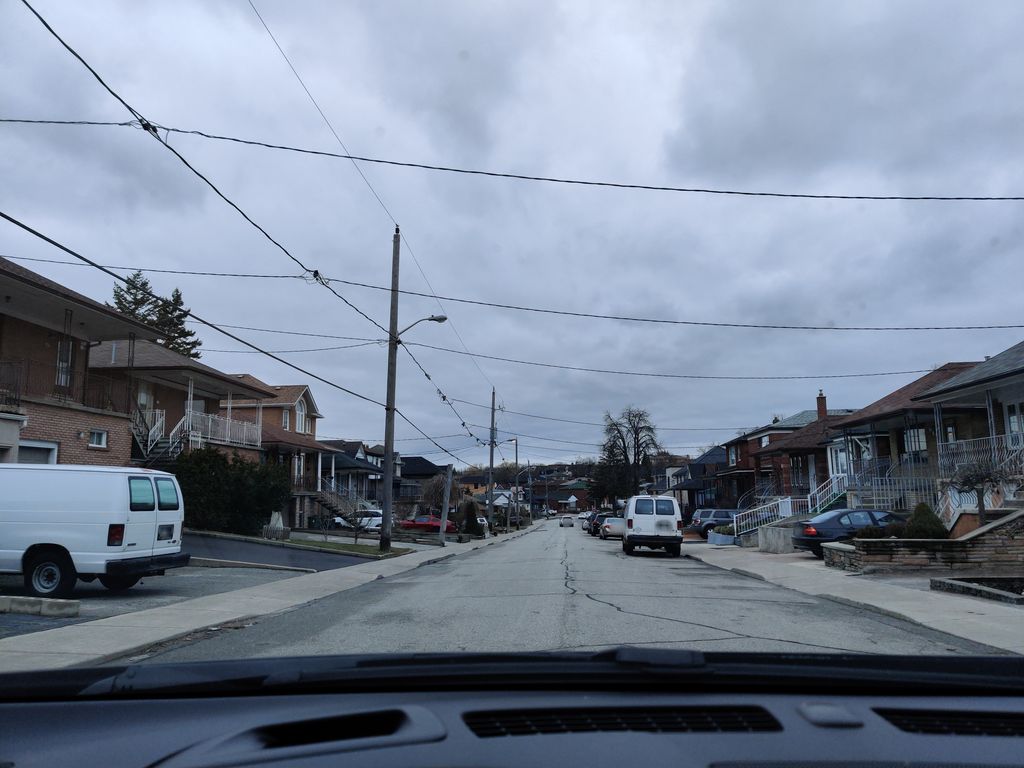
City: toronto